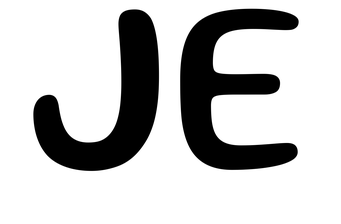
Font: Gluten_Regular